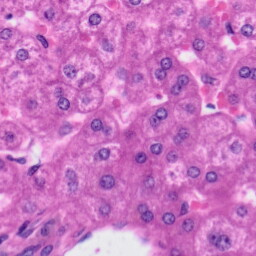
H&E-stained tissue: Liver